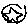
Label: star